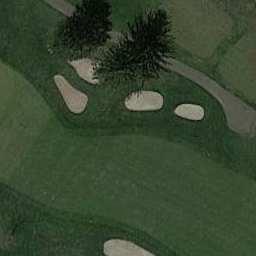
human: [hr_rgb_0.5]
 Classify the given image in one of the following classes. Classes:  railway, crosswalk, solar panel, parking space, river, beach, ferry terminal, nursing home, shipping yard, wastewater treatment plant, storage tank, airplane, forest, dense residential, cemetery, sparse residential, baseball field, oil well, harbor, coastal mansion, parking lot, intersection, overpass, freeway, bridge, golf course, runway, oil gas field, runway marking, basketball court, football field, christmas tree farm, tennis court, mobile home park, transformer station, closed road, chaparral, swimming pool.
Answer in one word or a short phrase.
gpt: golf course